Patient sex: F
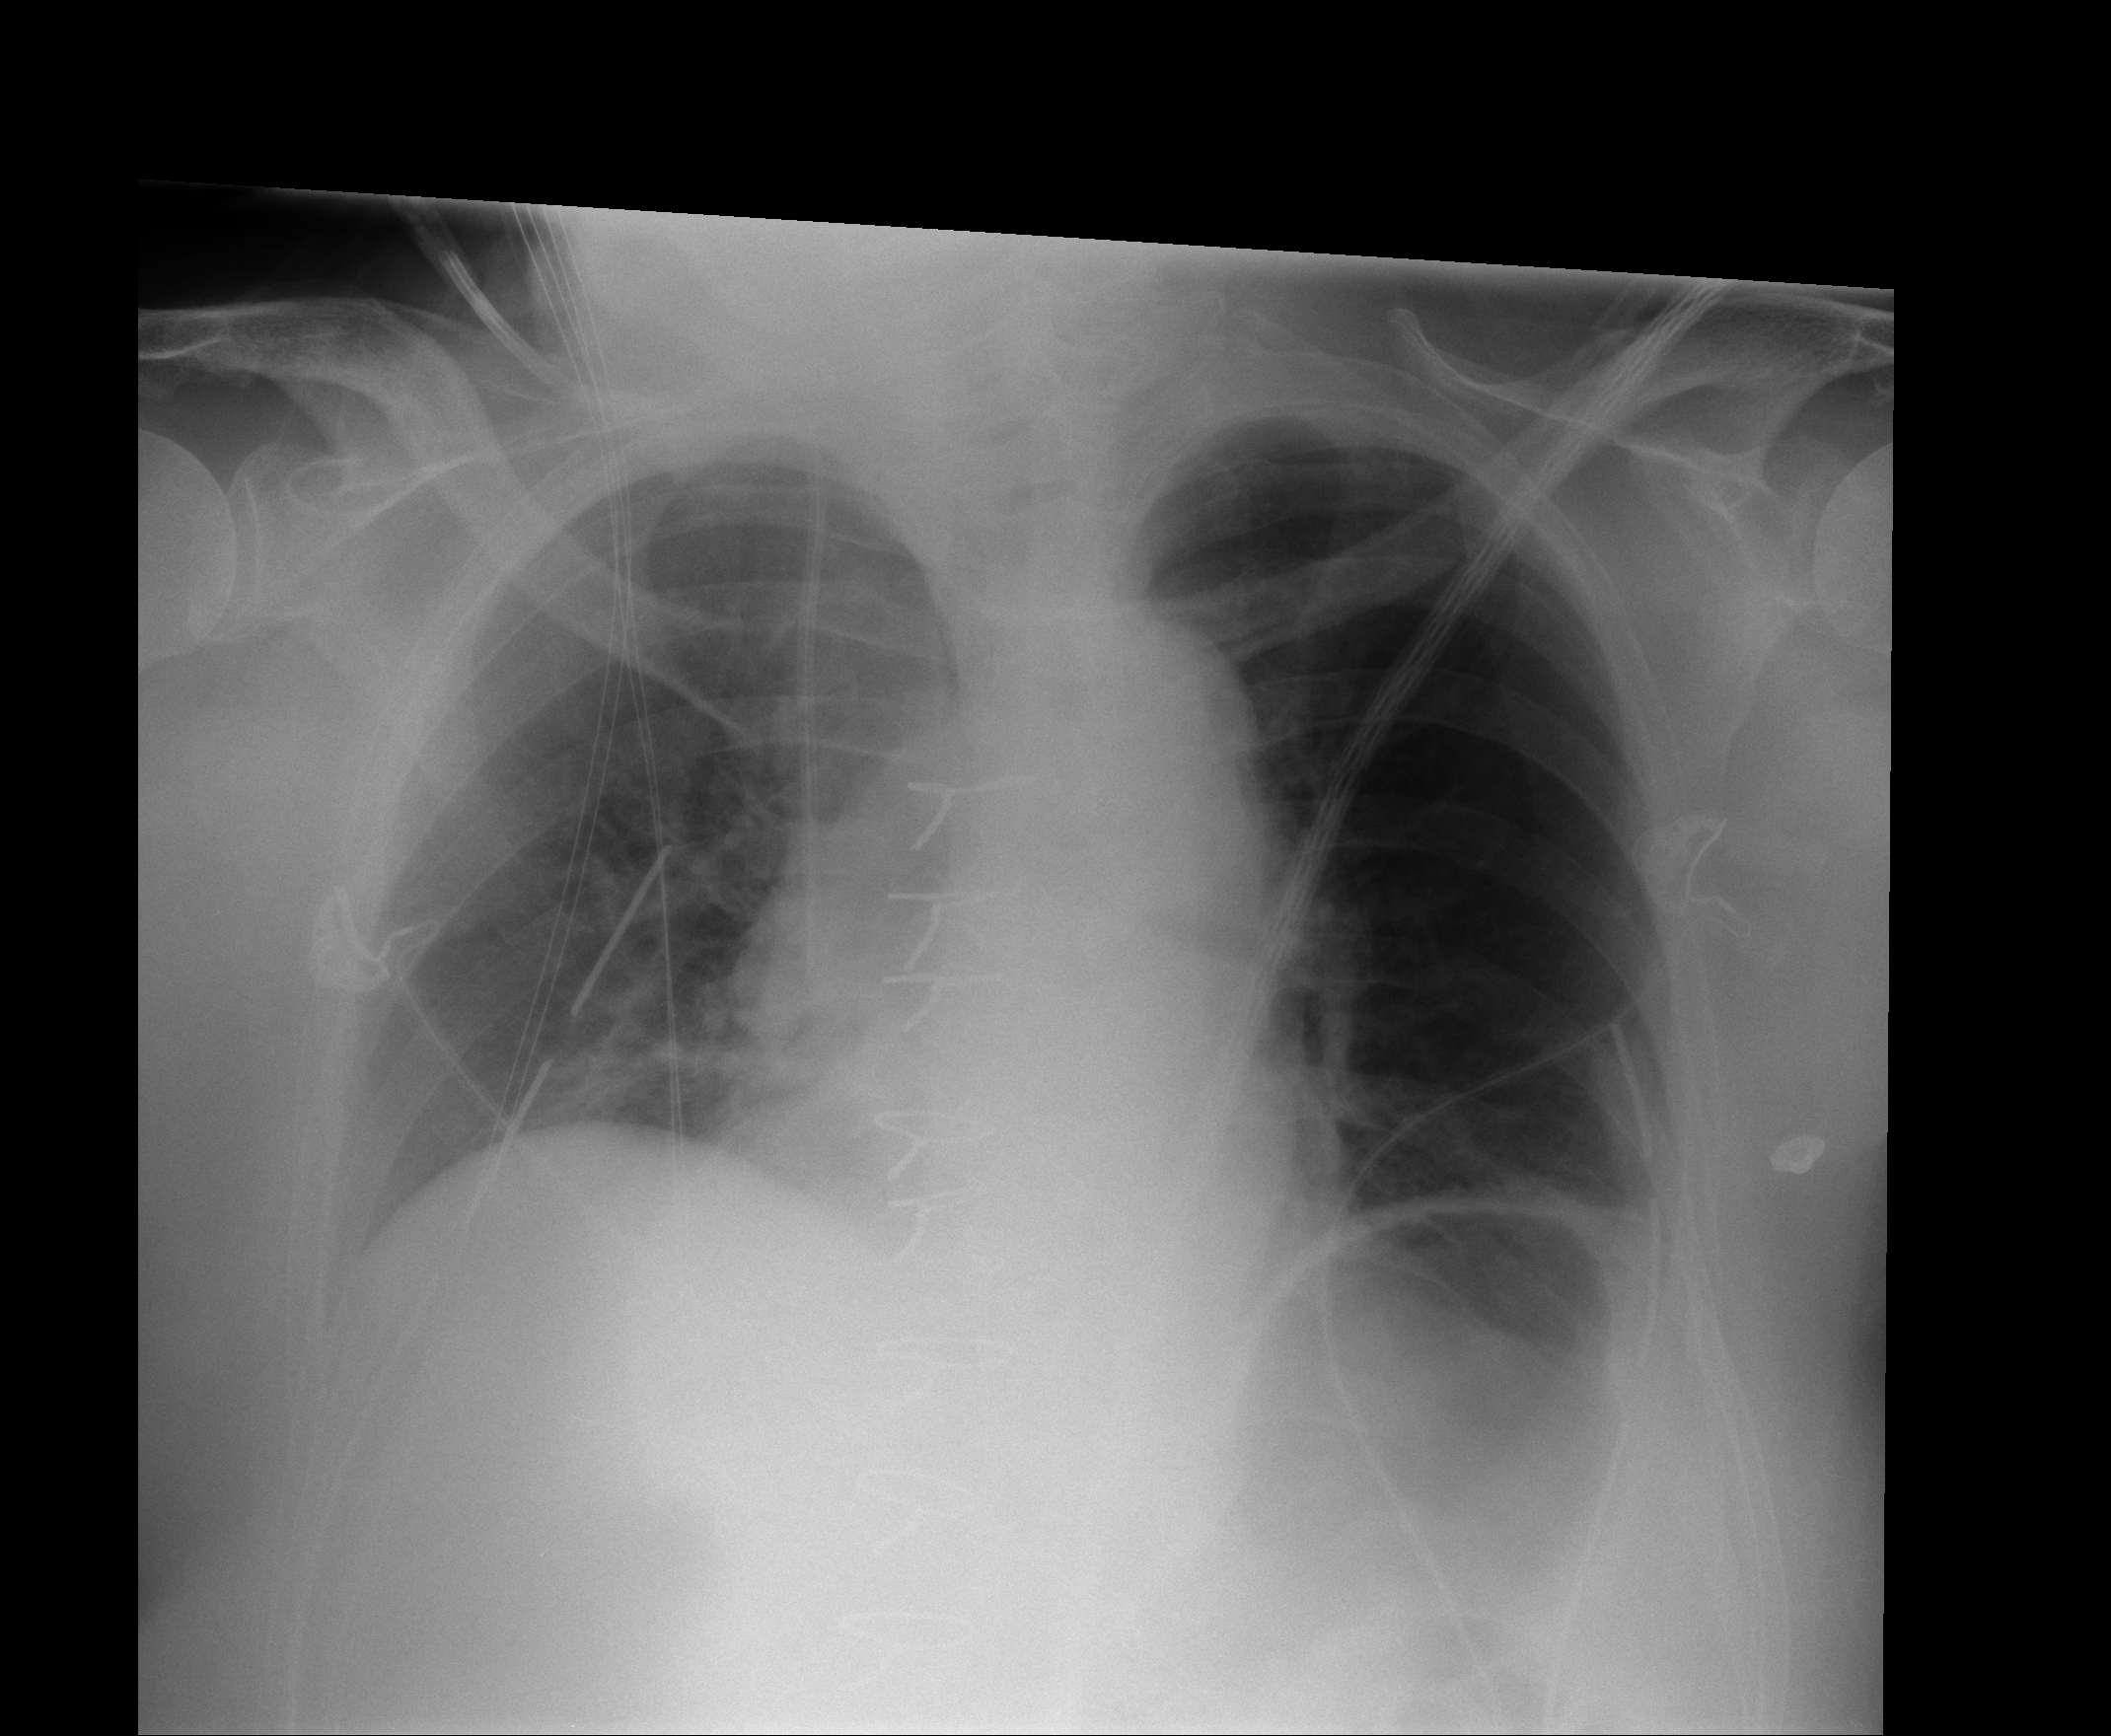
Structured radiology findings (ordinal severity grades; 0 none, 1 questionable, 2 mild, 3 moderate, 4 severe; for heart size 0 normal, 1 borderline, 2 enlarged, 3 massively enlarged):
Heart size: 0
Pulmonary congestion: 1
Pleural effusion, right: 0
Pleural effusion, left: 2
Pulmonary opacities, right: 0
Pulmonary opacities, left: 0
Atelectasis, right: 2
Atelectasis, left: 2